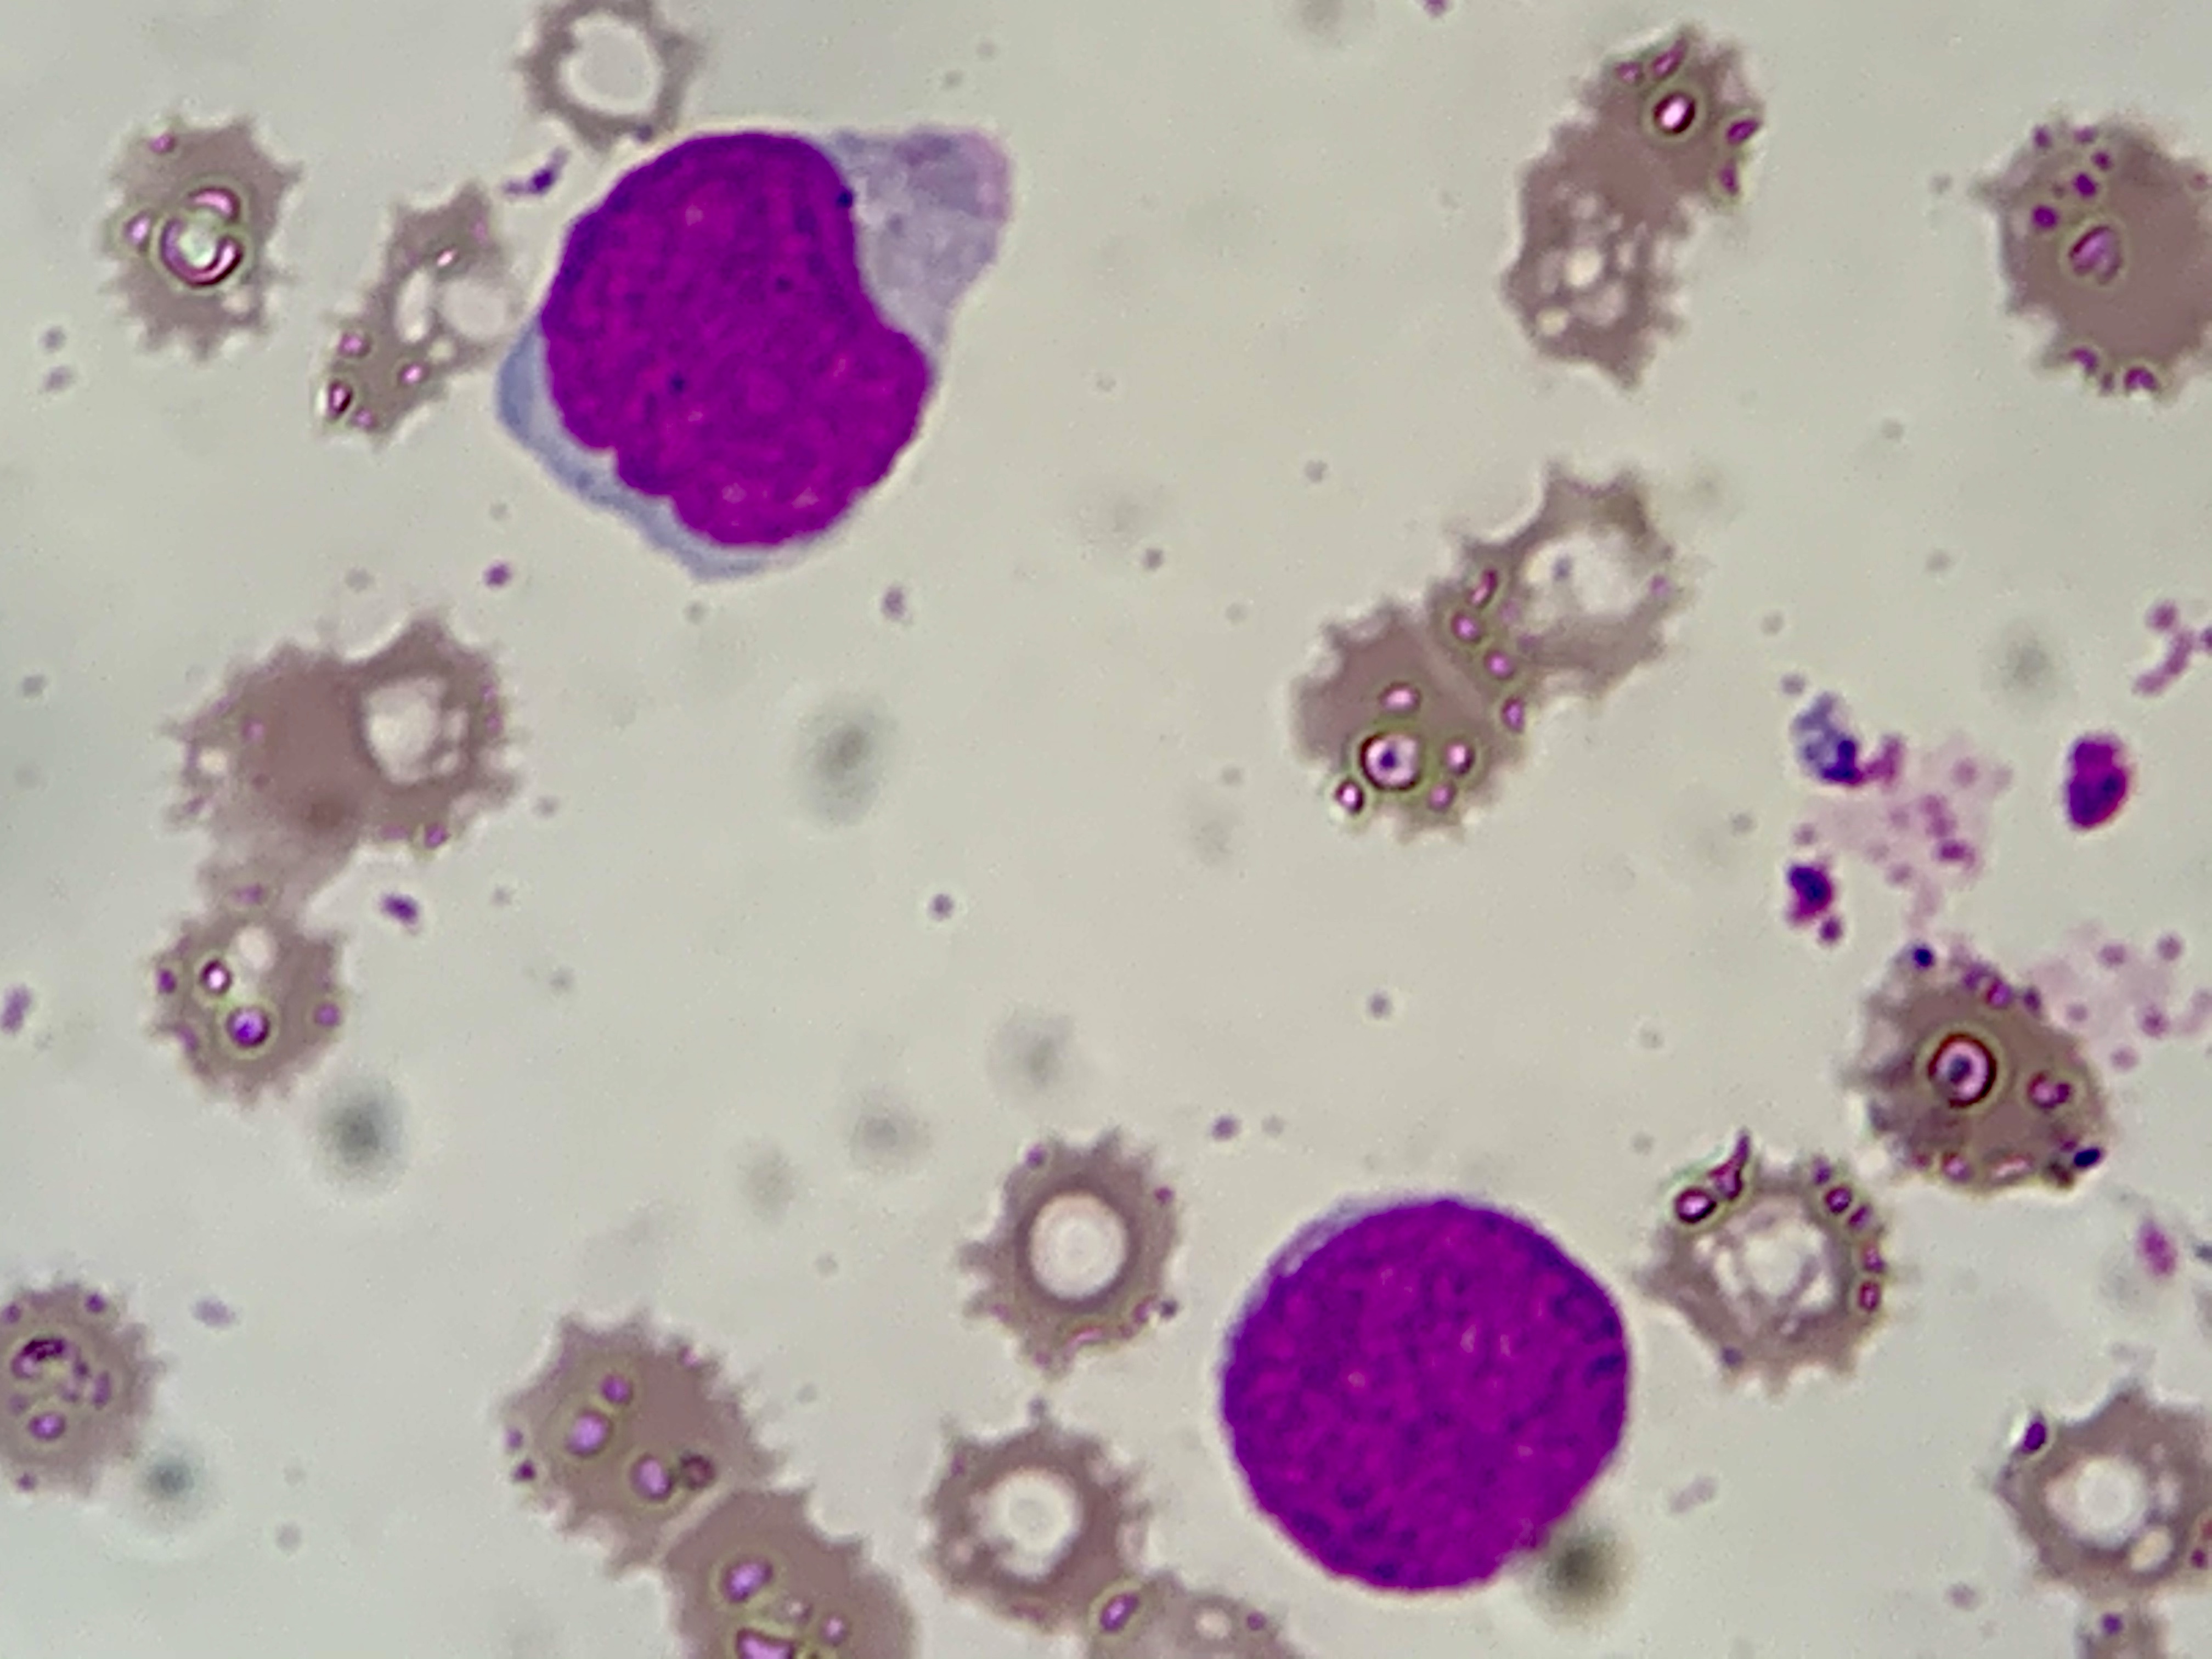
Cell type: BLAST CELLS